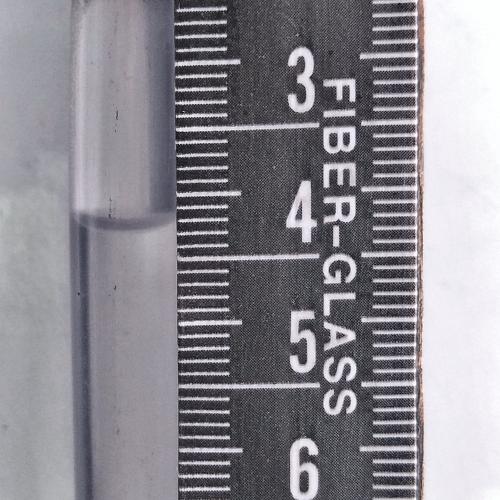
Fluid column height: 4.2 cm